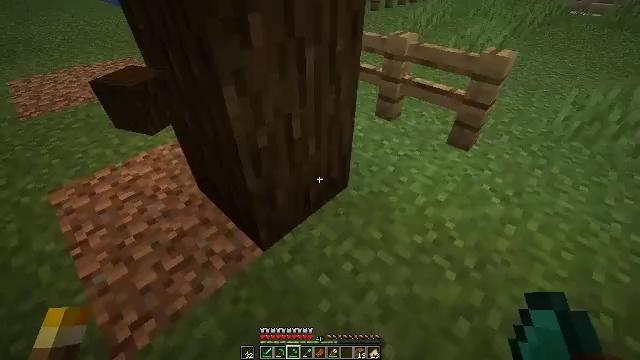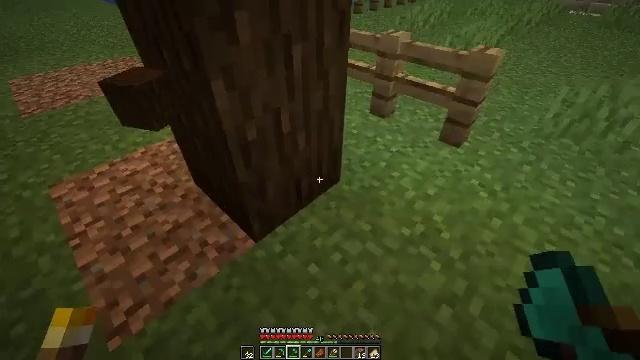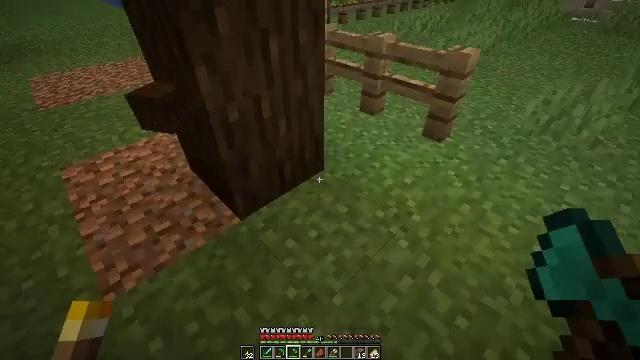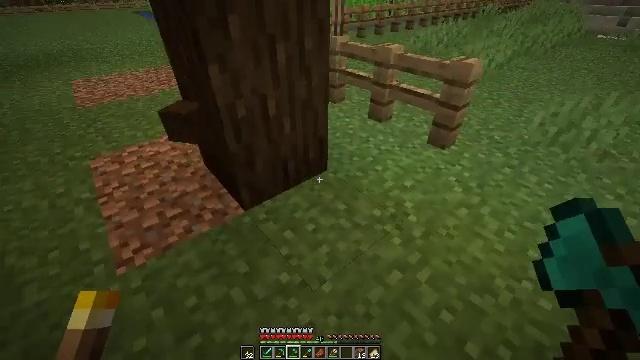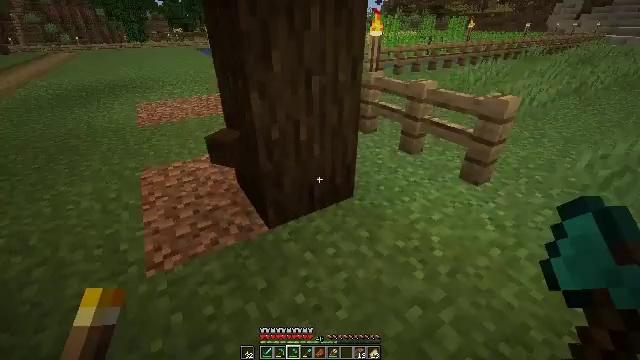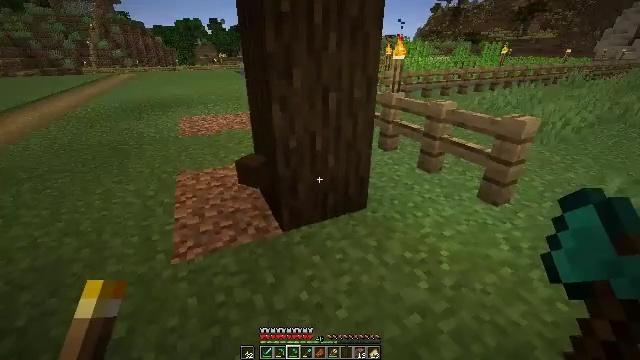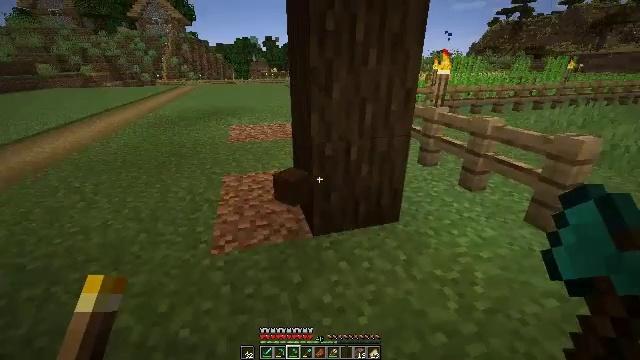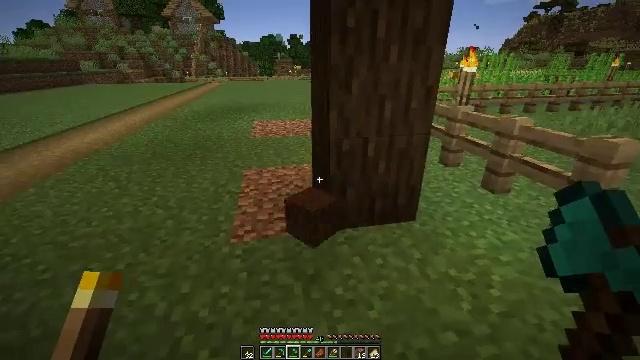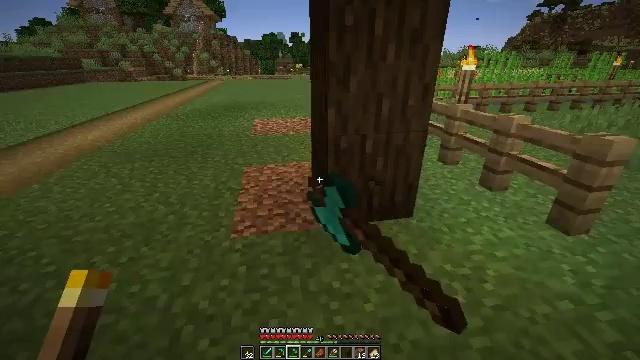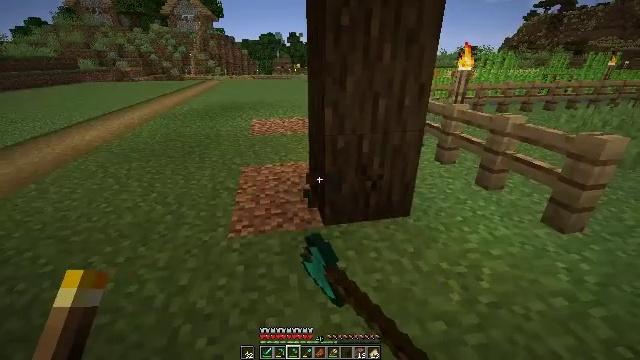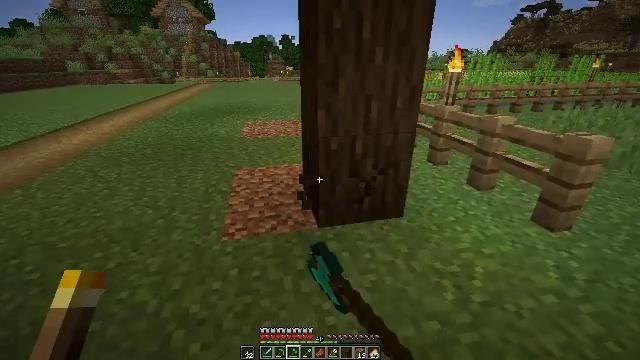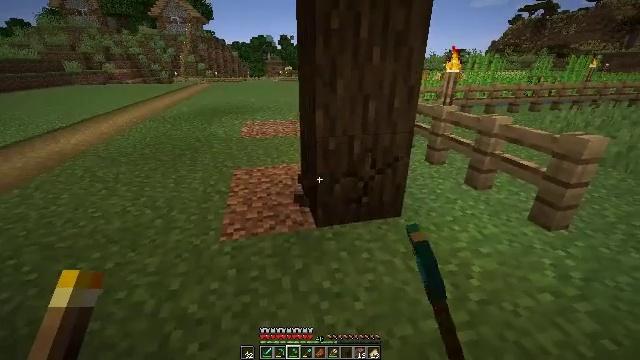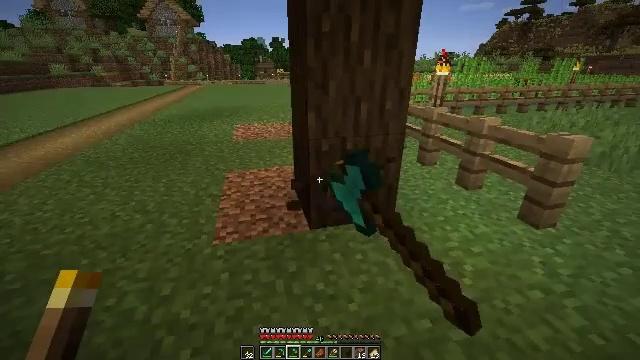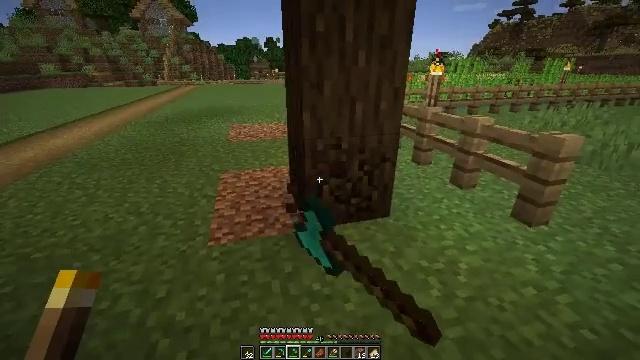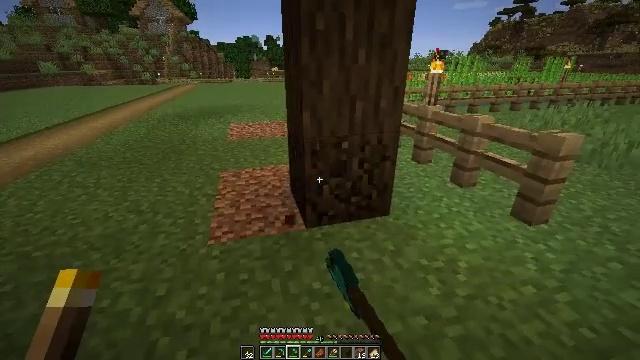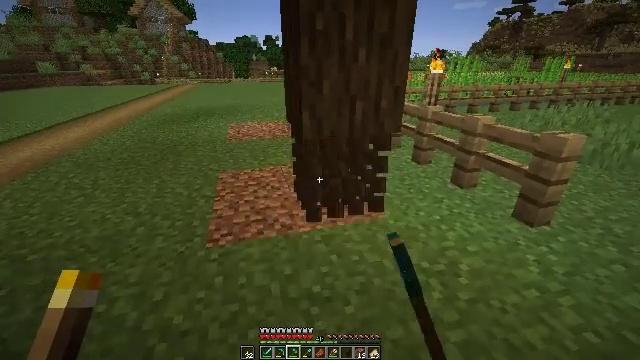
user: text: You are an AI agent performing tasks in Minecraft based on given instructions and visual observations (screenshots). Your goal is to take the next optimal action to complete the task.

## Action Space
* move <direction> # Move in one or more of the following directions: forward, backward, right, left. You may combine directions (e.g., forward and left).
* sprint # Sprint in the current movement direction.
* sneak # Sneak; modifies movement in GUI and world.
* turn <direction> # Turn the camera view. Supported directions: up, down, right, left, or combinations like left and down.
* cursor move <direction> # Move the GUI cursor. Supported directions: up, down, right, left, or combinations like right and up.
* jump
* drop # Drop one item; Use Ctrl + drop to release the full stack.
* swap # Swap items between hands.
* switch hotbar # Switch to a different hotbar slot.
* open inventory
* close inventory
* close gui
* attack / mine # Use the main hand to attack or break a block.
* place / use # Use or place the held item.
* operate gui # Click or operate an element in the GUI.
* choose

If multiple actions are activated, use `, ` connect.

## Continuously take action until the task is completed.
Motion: motion action
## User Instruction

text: Mine the dark oak log from a tree.
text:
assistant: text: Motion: move back and move right
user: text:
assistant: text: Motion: move back and move right, turn left and up
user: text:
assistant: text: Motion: move back and move right, turn left and up
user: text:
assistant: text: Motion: move back and move right, turn left and up
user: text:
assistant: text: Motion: turn left and up
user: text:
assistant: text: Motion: turn left and up
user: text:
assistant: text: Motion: turn left, attack / mine
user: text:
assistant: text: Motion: attack / mine
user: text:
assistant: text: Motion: attack / mine
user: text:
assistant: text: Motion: turn right, attack / mine
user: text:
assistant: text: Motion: attack / mine
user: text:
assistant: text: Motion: turn right, attack / mine
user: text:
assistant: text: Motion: turn right, attack / mine
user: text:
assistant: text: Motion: attack / mine
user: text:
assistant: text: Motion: move forward, attack / mine
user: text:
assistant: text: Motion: move forward, attack / mine
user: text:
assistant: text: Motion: move forward, turn right, attack / mine
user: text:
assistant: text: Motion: move forward, turn right and up, attack / mine
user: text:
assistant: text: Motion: move forward, attack / mine
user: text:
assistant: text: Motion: move forward, turn right and up, attack / mine
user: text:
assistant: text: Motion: move forward, turn right and up, attack / mine
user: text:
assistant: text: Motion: turn right and up, attack / mine
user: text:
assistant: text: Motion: turn up, attack / mine
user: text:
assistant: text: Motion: attack / mine
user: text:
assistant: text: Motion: attack / mine
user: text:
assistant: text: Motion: turn up, attack / mine
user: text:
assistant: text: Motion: turn up, attack / mine
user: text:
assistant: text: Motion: turn right and up, attack / mine
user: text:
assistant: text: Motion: turn left and up, attack / mine
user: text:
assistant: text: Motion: move forward, turn left and up, attack / mine